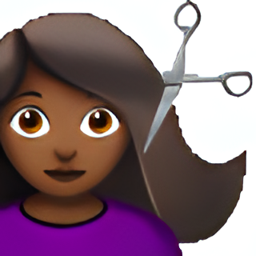
Name: haircut
Emoji: 💇🏾
Group: People & Body
Sub-group: person-activity